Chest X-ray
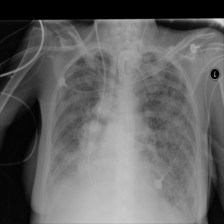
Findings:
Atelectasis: negative
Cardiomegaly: negative
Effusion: negative
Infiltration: negative
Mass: negative
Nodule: positive
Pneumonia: negative
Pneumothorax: negative
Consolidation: negative
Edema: negative
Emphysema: negative
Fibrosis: negative
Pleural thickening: negative
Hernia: negative